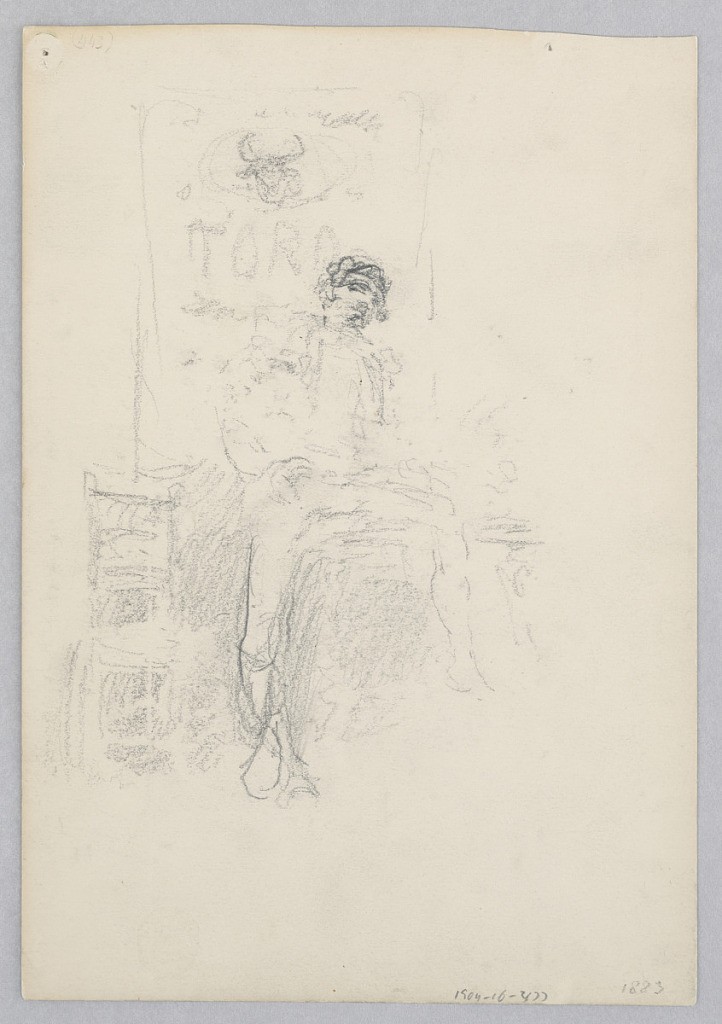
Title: Bullfighter, Spain
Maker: Robert Frederick Blum, American, 1857–1903
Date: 1883
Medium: Graphite on wove paper
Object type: Drawing
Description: Recto: Sketch of a male figure in costume seated in front of a sign that reads "Toro"; Verso: A male figure on horseback.